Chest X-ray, PA view. Patient: 37 years old, sex M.
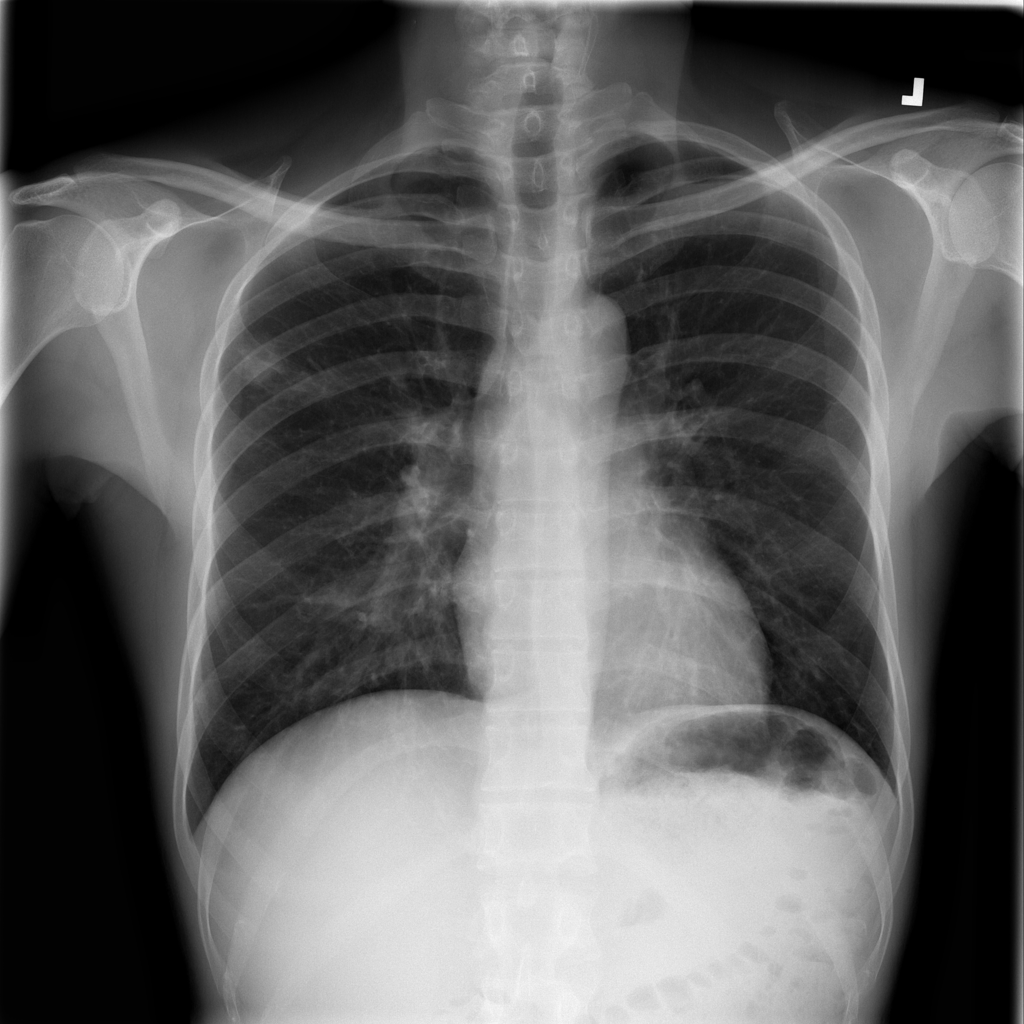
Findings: Infiltration